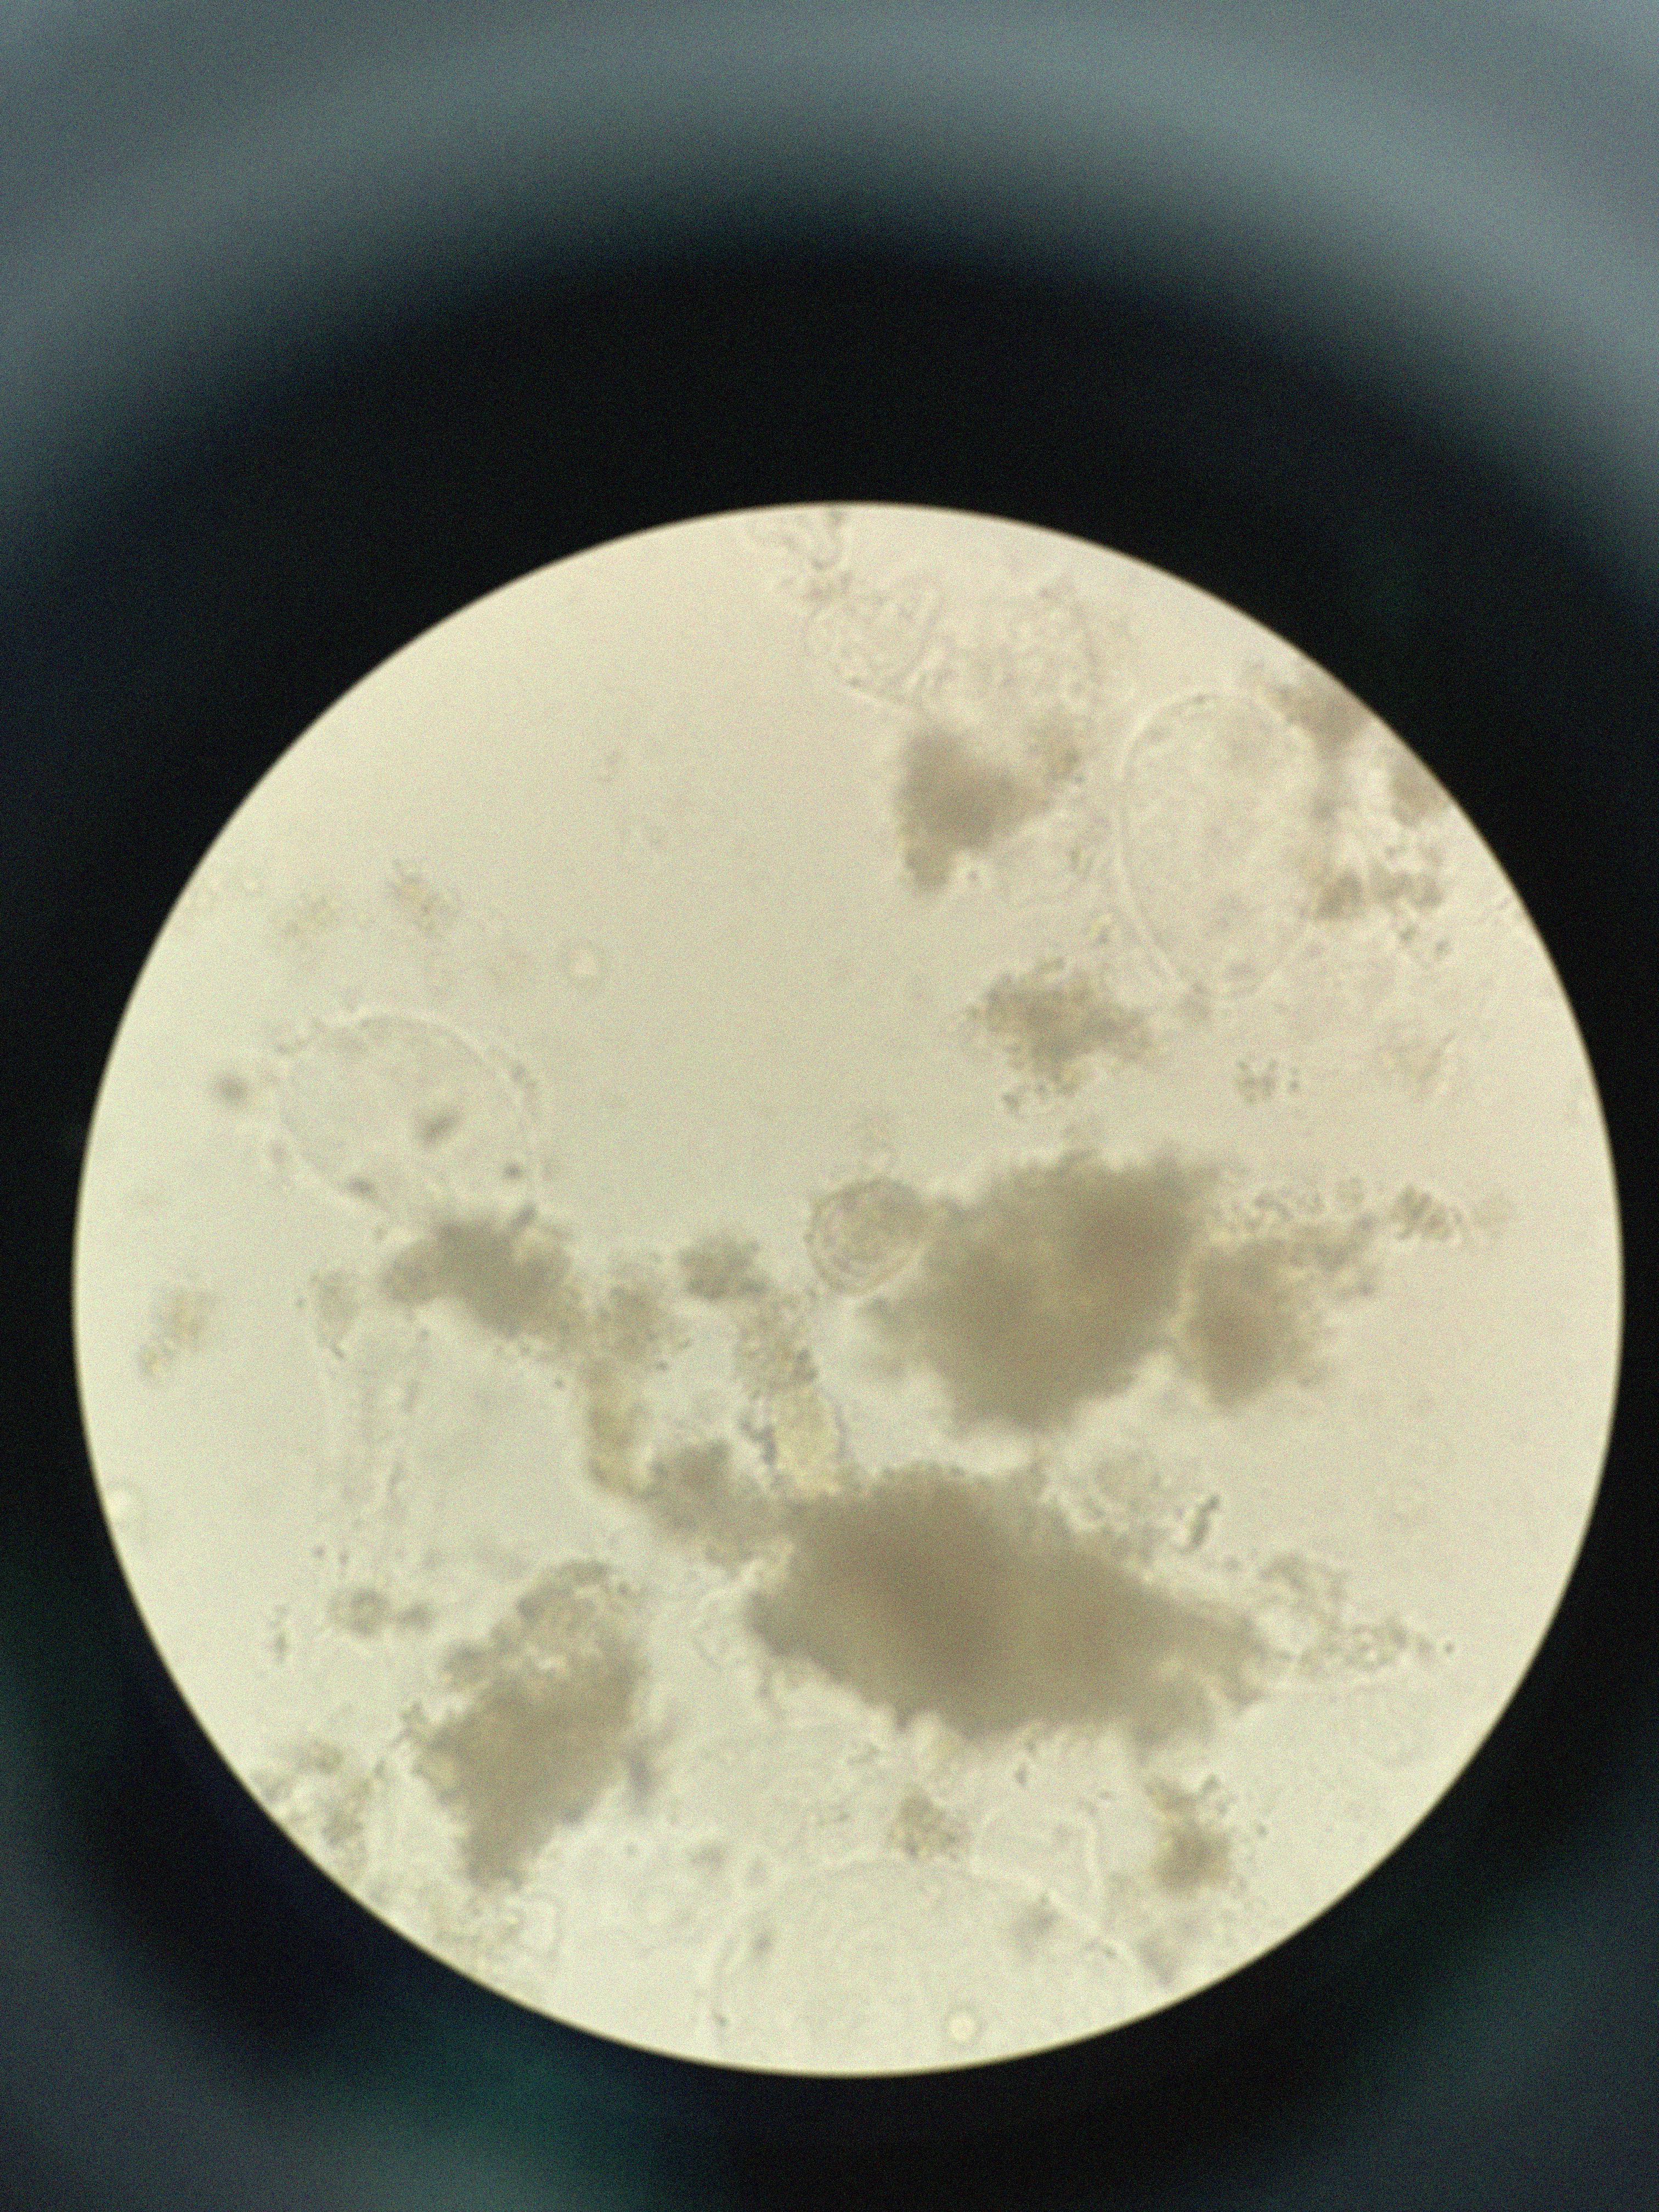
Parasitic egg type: Hymenolepis nana